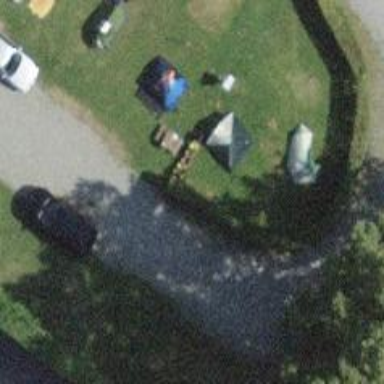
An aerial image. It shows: Camping pitch for tourists.